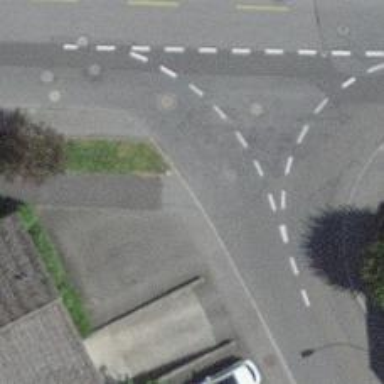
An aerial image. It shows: Kerb barrier.